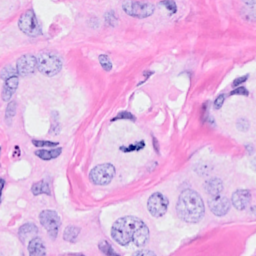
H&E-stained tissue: Breast